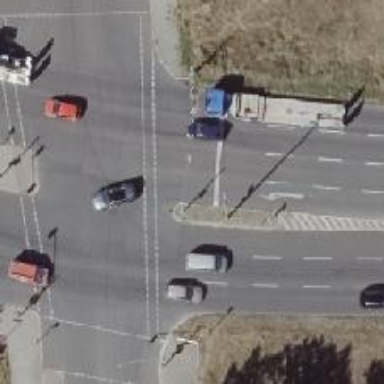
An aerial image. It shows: Road with traffic signals.